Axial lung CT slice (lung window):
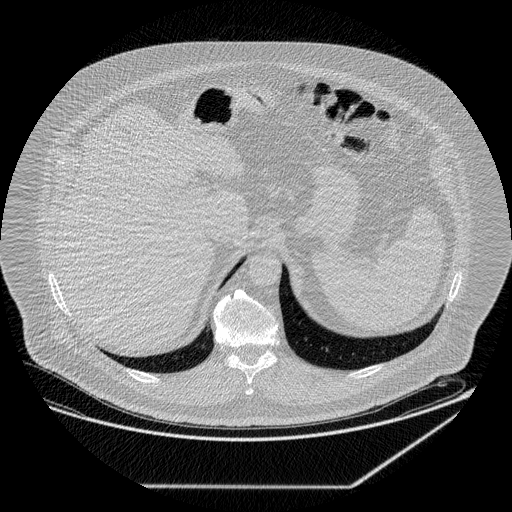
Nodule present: no